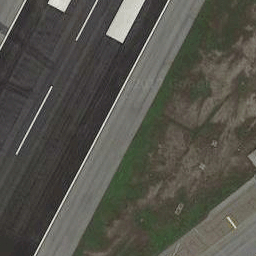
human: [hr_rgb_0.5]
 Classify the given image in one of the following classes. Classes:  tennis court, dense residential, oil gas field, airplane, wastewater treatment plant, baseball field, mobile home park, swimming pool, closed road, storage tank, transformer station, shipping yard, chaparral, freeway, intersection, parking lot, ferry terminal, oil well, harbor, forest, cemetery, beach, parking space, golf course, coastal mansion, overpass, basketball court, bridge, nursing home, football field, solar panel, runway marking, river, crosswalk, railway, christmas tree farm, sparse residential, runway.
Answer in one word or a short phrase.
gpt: runway